Field crop: maize
Growth stage: 2
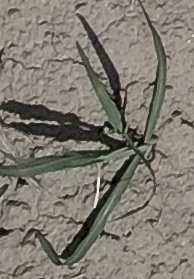
Species: sorghum